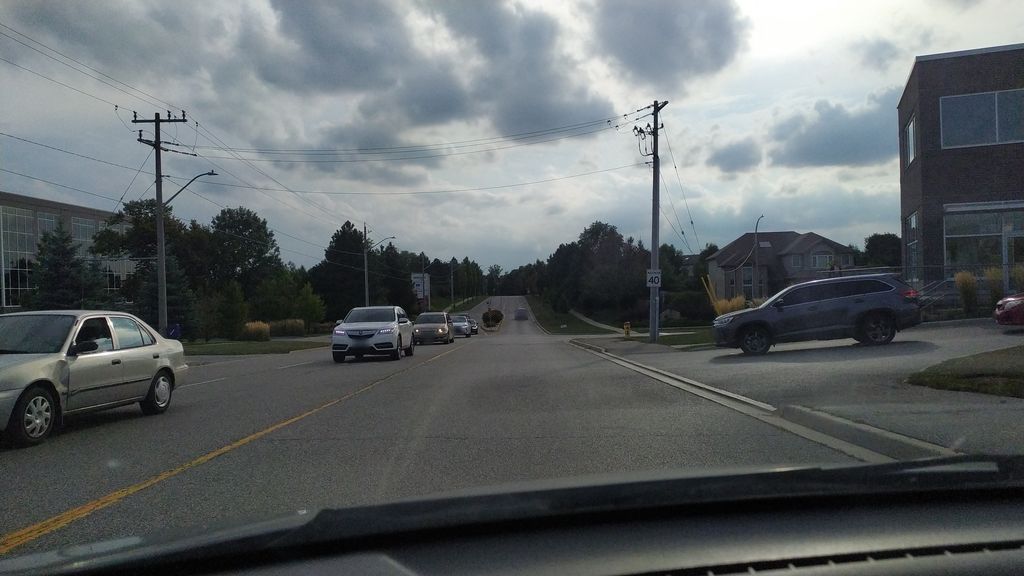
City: kitchener-waterloo